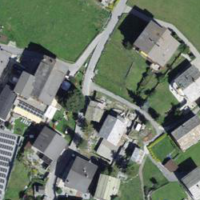
EUNIS habitat code: 54
Species observed at this site:
Chloris chloris